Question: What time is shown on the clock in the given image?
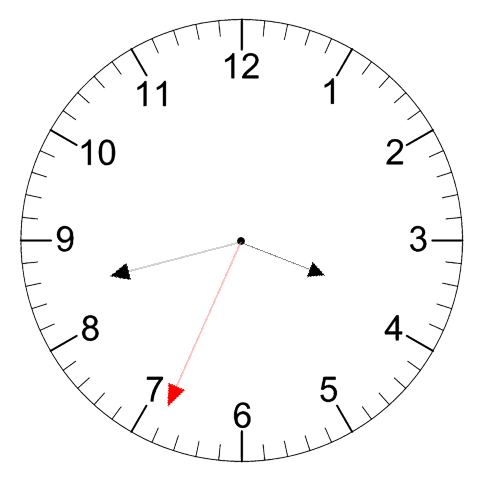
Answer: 03:42:34